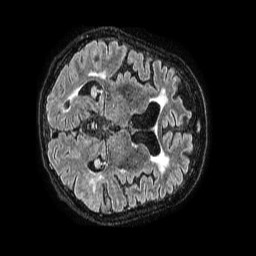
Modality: FLAIR
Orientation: axial
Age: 58
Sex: female
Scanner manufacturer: philips
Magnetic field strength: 1.5 T
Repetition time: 4.8 s
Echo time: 0.38 s